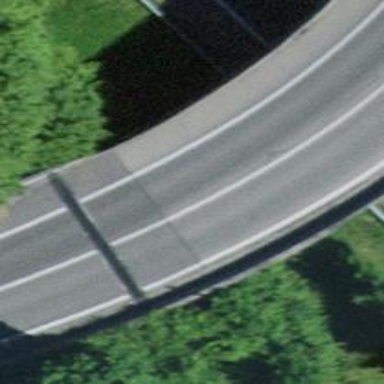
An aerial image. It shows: Motorway link.